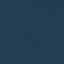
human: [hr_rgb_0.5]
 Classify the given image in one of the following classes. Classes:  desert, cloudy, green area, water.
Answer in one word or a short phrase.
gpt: water